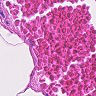
Metastatic tissue present: no